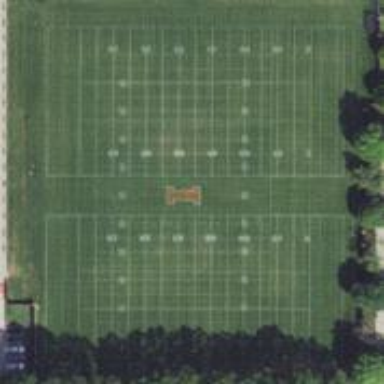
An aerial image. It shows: Grass pitch designated for American football in leisure land area.